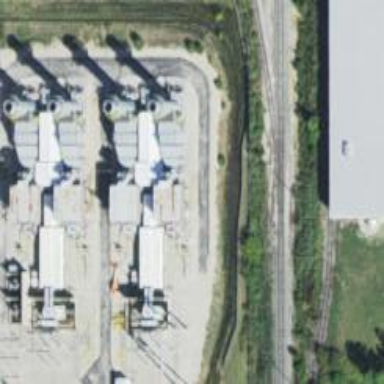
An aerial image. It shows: Gas turbine generator powered by gas.